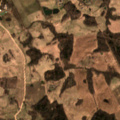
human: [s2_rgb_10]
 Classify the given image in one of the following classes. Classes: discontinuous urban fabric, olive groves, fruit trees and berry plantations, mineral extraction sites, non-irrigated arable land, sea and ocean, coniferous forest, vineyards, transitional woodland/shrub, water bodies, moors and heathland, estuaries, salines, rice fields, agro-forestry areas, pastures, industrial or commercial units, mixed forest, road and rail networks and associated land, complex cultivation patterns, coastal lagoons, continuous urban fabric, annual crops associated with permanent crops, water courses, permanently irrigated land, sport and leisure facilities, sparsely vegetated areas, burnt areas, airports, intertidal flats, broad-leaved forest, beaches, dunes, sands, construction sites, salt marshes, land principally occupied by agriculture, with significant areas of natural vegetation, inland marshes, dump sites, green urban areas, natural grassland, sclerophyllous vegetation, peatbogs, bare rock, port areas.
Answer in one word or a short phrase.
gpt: non-irrigated arable land, pastures, land principally occupied by agriculture, with significant areas of natural vegetation